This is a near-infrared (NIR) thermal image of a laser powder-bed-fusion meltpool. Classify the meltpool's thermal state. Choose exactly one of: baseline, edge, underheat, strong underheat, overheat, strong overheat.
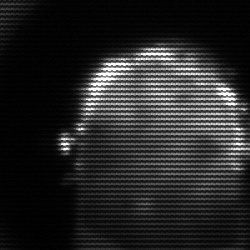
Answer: baseline